Contrast-enhanced CT slice 185 of 274
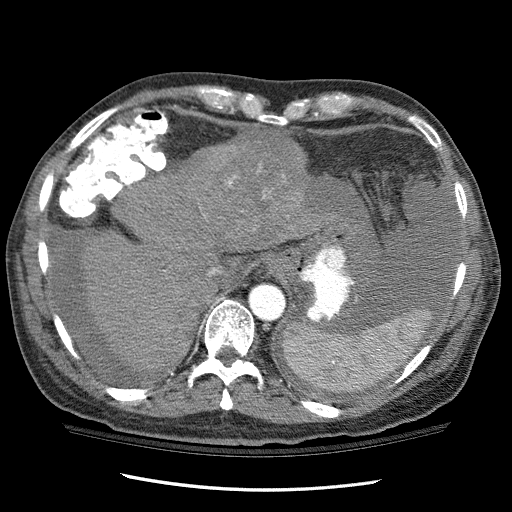
Segmented voxel counts for this case:
Liver: 674862 voxels
Tumor mass: 237729 voxels
Portal vein: 9445 voxels
Abdominal aorta: 5285 voxels